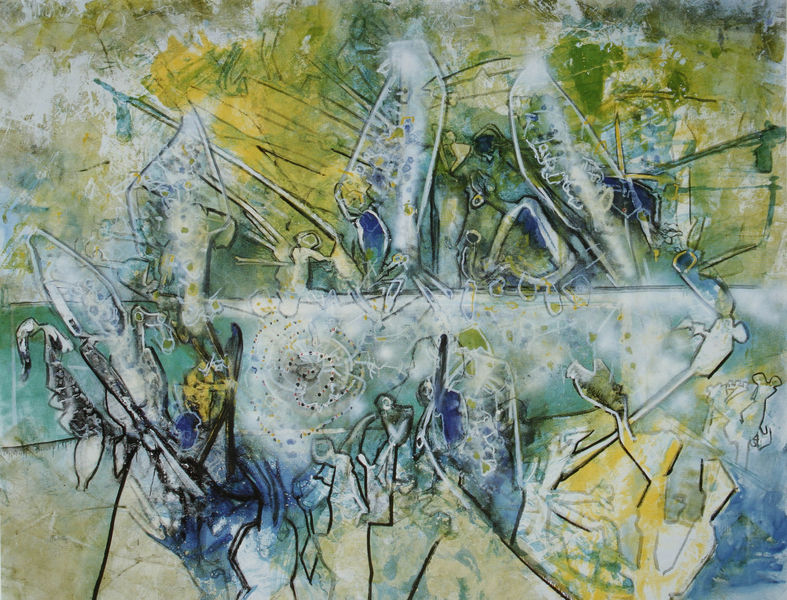
Titel: Face à face de l'intelligence et du hasard, Duell zwischen Intelligenz und Zufall
Künstler: Roberto Matta
Standort: Paris
Institution: Privatsammlung
Schlagwörter: blau, kampf, weiß, gelb, grün, abstrakt, linien, figuren, striche, duell, unschärfe, matta